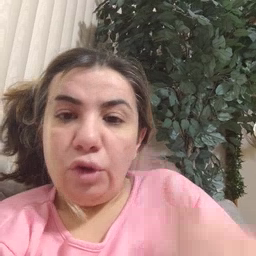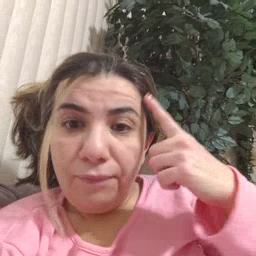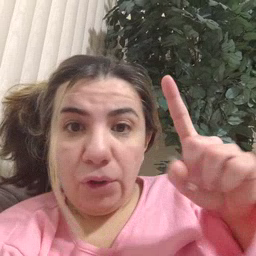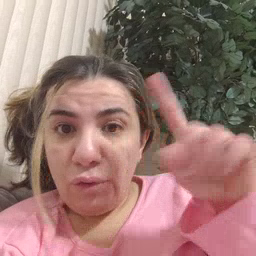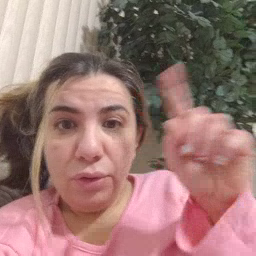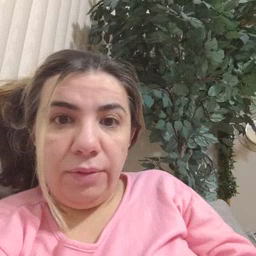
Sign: for